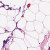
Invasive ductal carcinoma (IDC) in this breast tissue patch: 0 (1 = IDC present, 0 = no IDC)